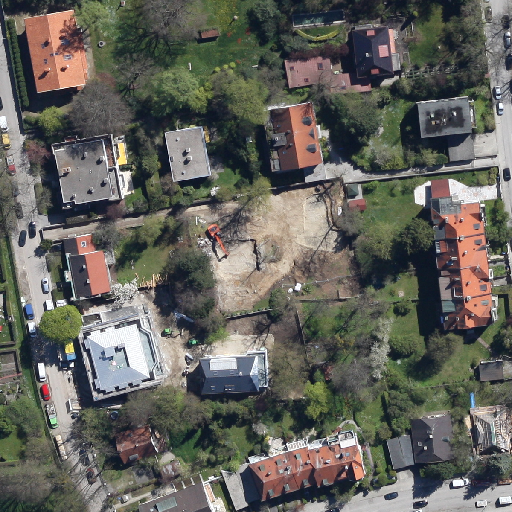
Referring expression: van